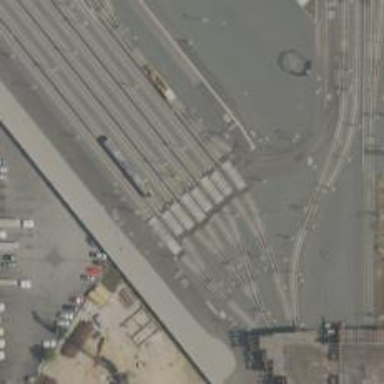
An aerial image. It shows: Light rail service yard with electrified contact lines.